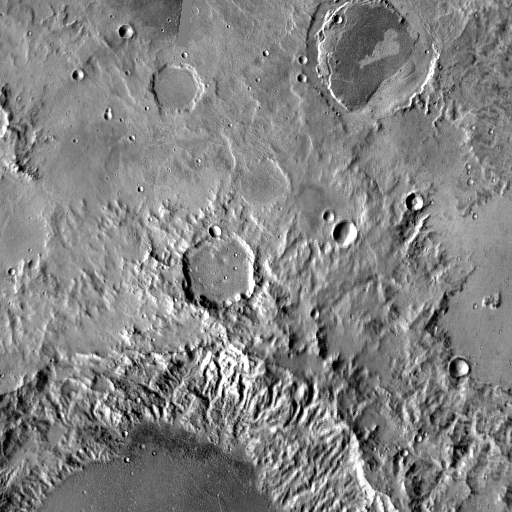
Crater classes present: Background, Other, Buried